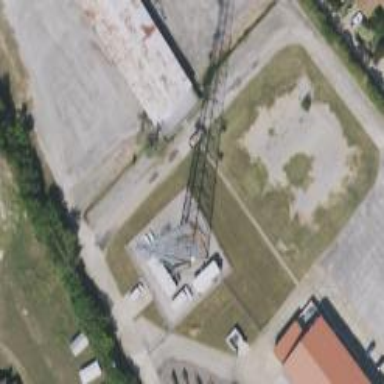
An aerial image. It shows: Mast tower used for communication.